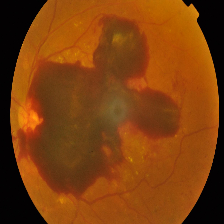
Diabetic retinopathy grade: Proliferative DR